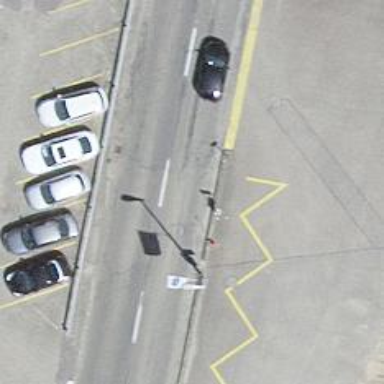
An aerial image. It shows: Bus stop equipped with public transport stop position.